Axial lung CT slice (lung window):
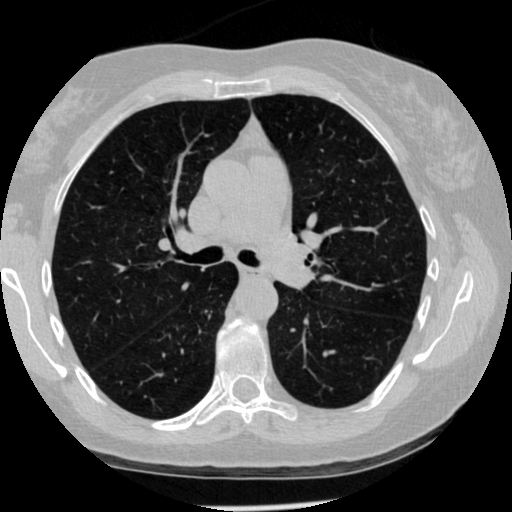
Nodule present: no